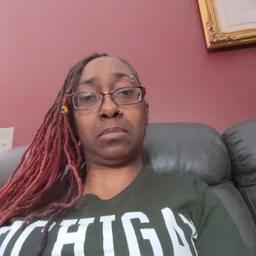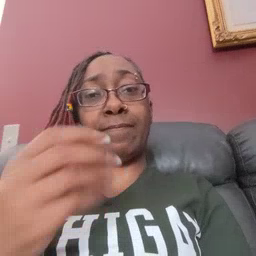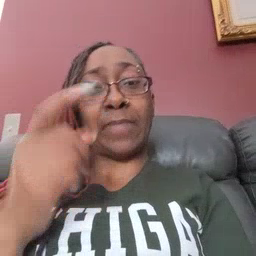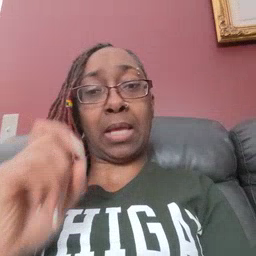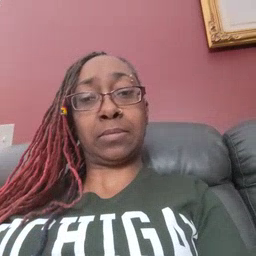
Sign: fast